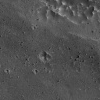
Atmospheric dust classification: not_dusty